Question: I'm using three CheckBoxes in a VB.Net program that are designed to look like Buttons. I want to center-align the text on these CheckBoxes, so that it is always perfectly in the center of the CheckBox. So I tried setting the TextAlign property to MiddleCenter, but that didn't exactly work:

These are not truly center-aligned; they're basically right-aligned against some sort of invisible wall that's close to the center. Messing with the CheckAlign property doesn't seem to have any impact. It may be worth mentioning that those five buttons above are actually RadioButtons, and they didn't have this problem.
How can this issue be corrected? Thanks!
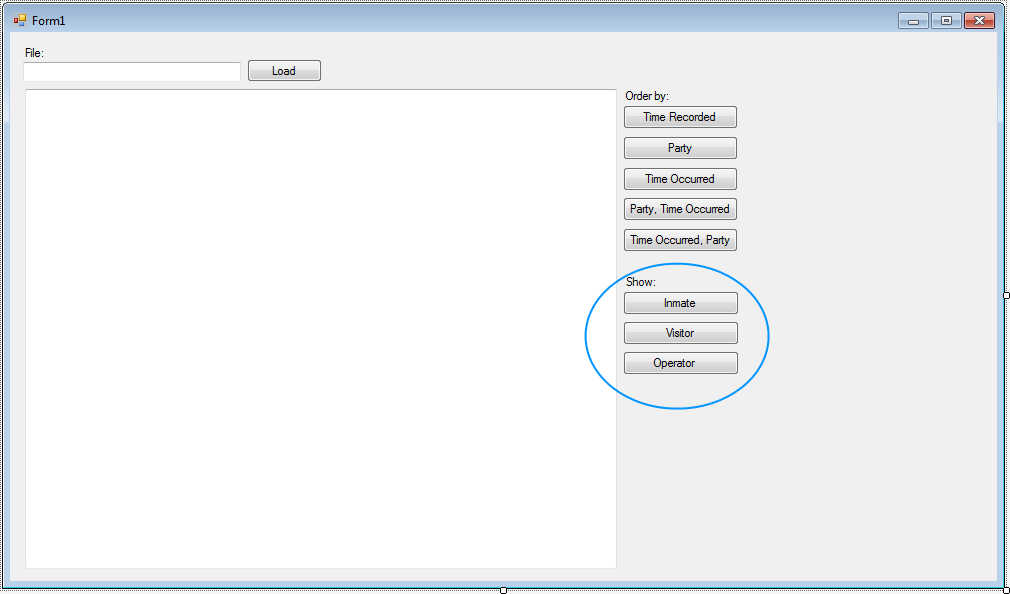
Answer: Here is an idea:
Make them actual buttons and toggle the text from "Show XYZ" to "Hide XYZ" when the user clicks the button, that way you will actually have proper buttons that will center correctly for you.
Alternatively, consider making a 'ToolStripButton' hosted inside of a 'ToolStipContainer' to create a toggle button effect, which could nicely be displayed above the results of the 'Load' button. Read the answers for <URL>.